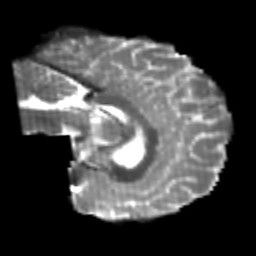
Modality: T2w
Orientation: sagittal
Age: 20
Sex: male
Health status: healthy
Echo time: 0.074 s